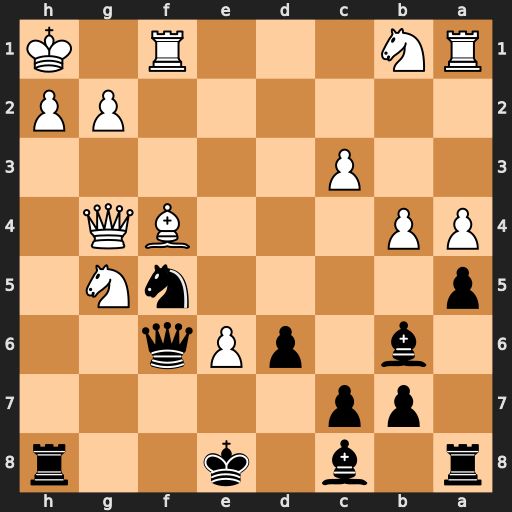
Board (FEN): r1b1k2r/1pp5/1b1pPq2/p4nN1/PP3BQ1/2P5/6PP/RN3R1K
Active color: b
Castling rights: kq
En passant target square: -
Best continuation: Ne3 Nh7 Nxg4 Nxf6+ Nxf6